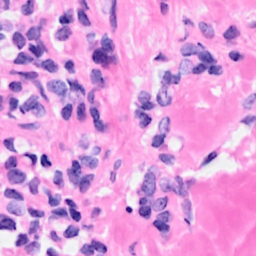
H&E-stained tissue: Breast